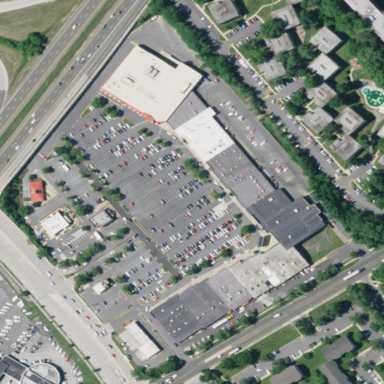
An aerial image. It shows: Retail area.